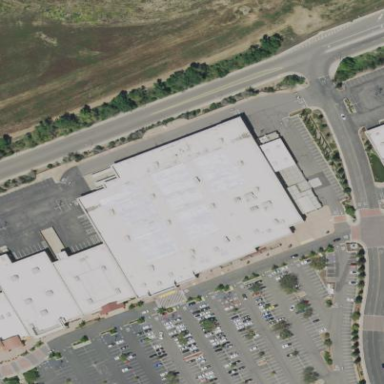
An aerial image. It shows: Building that houses supermarket.